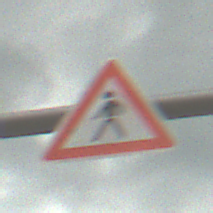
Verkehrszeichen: FussgaengerRechts
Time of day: MorningAfternoon
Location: Outdoor (Suburban)
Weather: PartlyCloudy
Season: NotSpecified
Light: Natural